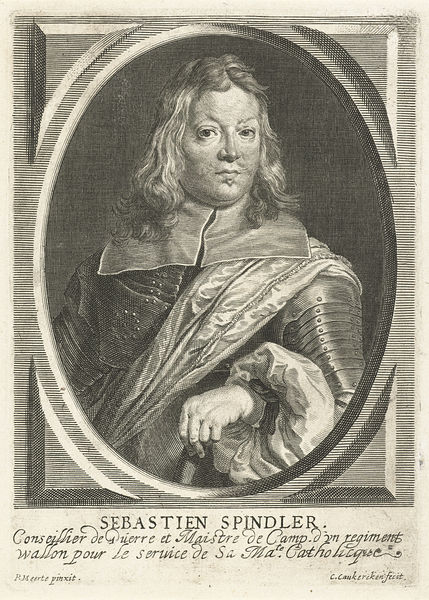
Titel: Portret van Sebastien Spindler
Künstler: Cornelis van Caukercken
Standort: Amsterdam
Institution: Rijksmuseum
Schlagwörter: homme, portrait, gravure, guerre, chef, wallon, sebastien, conseiller, spindler, miliutaire, sebastien spindler, sonseiller de guerre